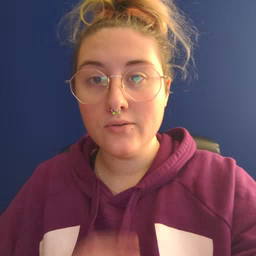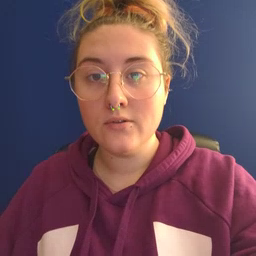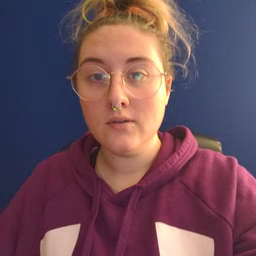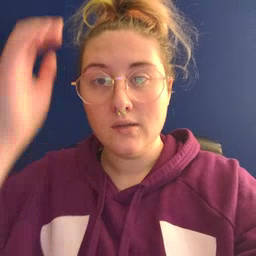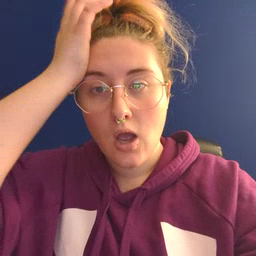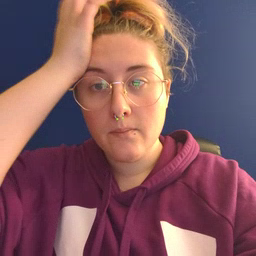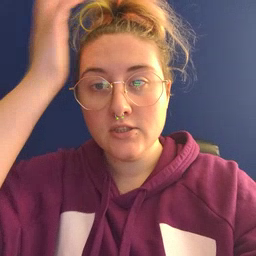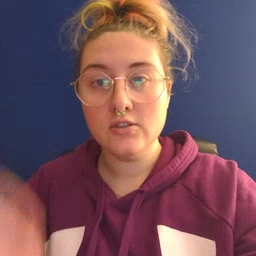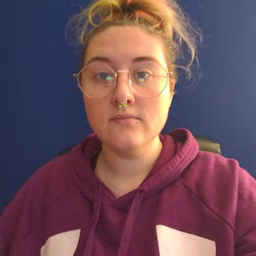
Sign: garbage